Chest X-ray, PA view. Patient: 47 years old, sex M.
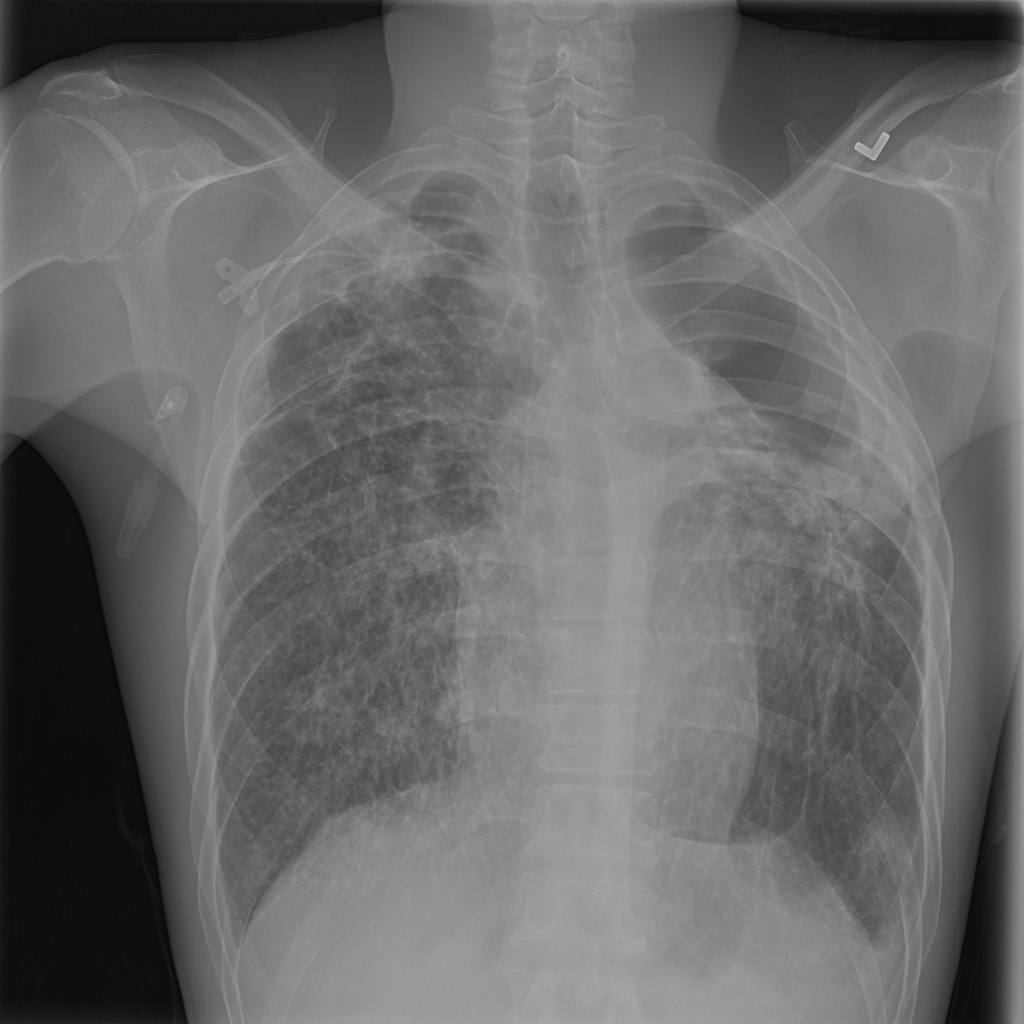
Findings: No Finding